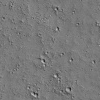
Atmospheric dust classification: not_dusty